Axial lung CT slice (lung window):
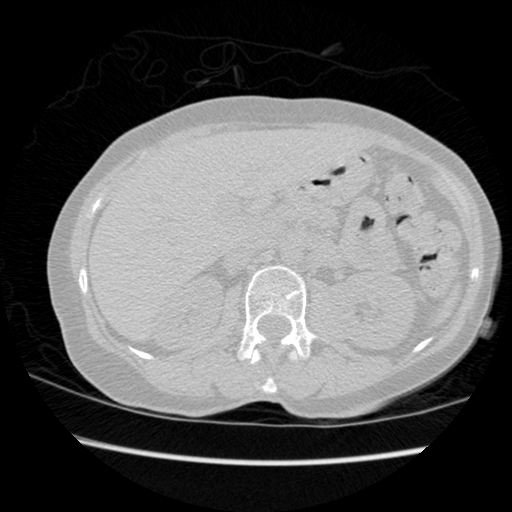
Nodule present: no